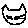
Label: cat